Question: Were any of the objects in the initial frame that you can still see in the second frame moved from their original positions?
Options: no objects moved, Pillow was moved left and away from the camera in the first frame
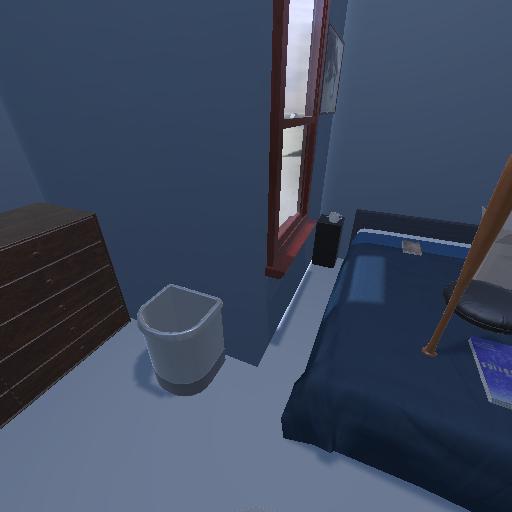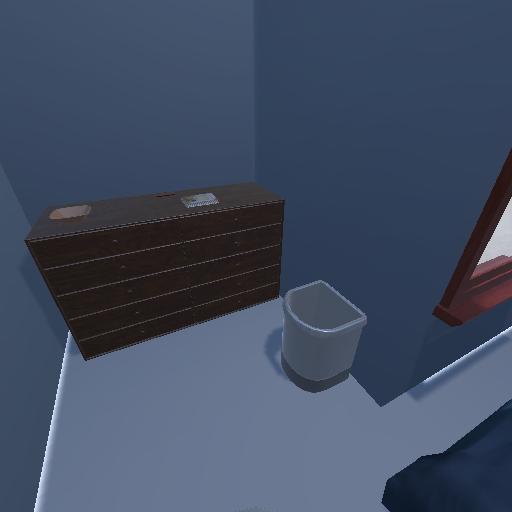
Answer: no objects moved